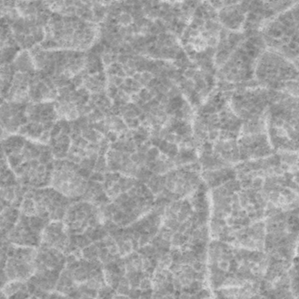
Label: frost